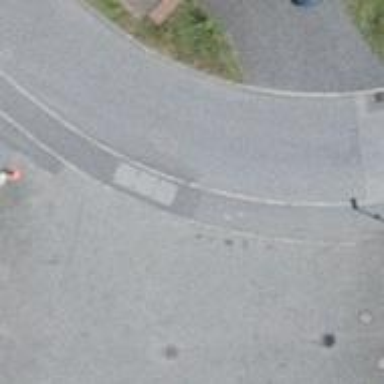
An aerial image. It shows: Parking area with surface.